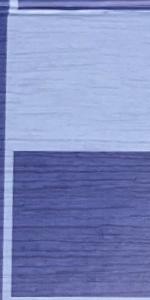
Label: Empty